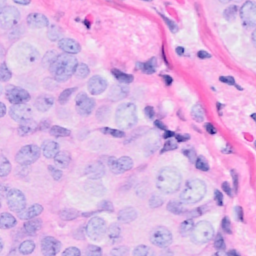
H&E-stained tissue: Breast